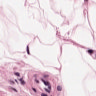
Metastatic tissue present: no